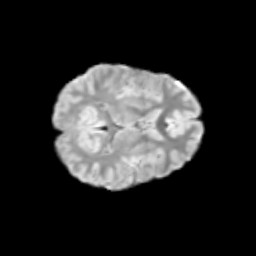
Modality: T2w
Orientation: axial
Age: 10
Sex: female
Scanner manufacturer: siemens
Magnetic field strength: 3 T
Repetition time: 3.8 s
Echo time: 0.07 s